Question: Have a look on following screenshot.

In this layout, I'm displaying overlay view (the one with pink color) to disable the log in button click until loading is complete. But the problem is that, though overlay view is appearing above login button but still login button click is called. Any idea whats happening here?
Following is my overlay view xml.
'''
<RelativeLayout xmlns:android="http://schemas.android.com/apk/res/android"
android:layout_width="match_parent"
android:layout_height="match_parent"
android:background="#88ff0000">
<LinearLayout
android:orientation="vertical"
android:layout_width="wrap_content"
android:layout_height="wrap_content"
android:layout_centerInParent="true"
android:background="@drawable/loader_bg">
<TextView
android:layout_width="wrap_content"
android:layout_height="wrap_content"
android:text="Just a moment..."
android:textSize="12dp"
android:textColor="#000000"
android:layout_margin="10dp"
android:layout_gravity="center_horizontal"/>
<ProgressBar android:id="@android:id/progress"
android:layout_width="wrap_content"
android:layout_height="wrap_content"
style="?android:progressBarStyleSmall"
android:layout_marginBottom="10dp"
android:layout_marginLeft="10dp"
android:layout_marginRight="10dp"
android:layout_gravity="center_horizontal"
android:indeterminateDrawable="@drawable/loading_wheel"/>
</LinearLayout>
</RelativeLayout>
'''
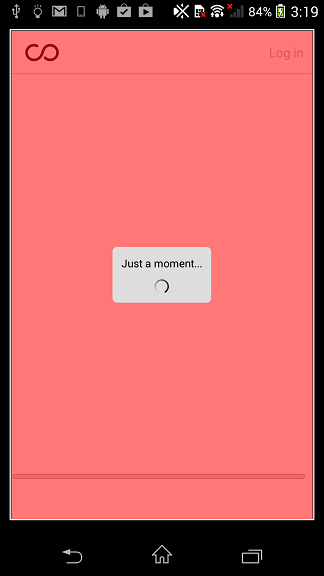
Answer: Solved it my self.
Android dispatches events to background widgets if there are not implemented for the overlay events. So simply add on click listener on the overlay view to avoid click on Login button.